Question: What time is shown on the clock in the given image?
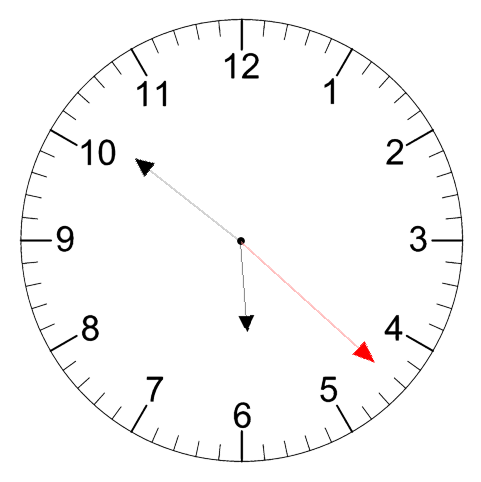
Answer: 05:51:22